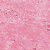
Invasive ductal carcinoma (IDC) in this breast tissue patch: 0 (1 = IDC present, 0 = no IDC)